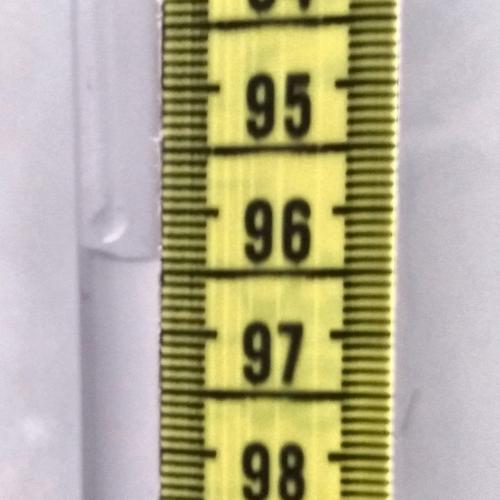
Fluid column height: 96.4 cm